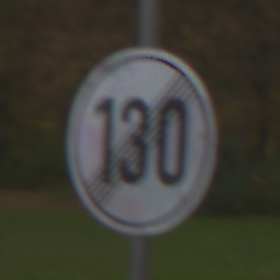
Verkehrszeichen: EndeGeschwindigkeit130
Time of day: Midday
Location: Outdoor (Nature)
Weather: Overcast
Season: Autumn
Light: Natural